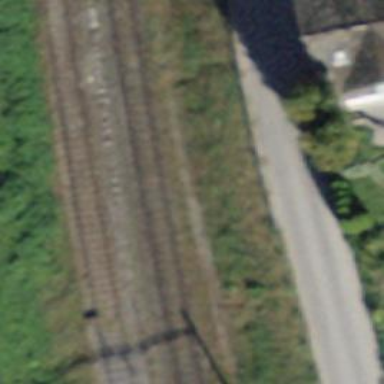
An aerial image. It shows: Railway siding with one electrified track and contact line for powering the train.